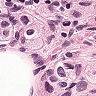
Metastatic tissue present: yes